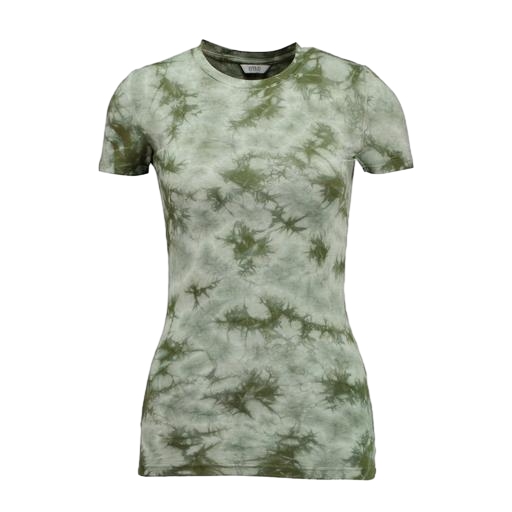
green print t-shirt, slim crew tee, green camo mini tee, white background